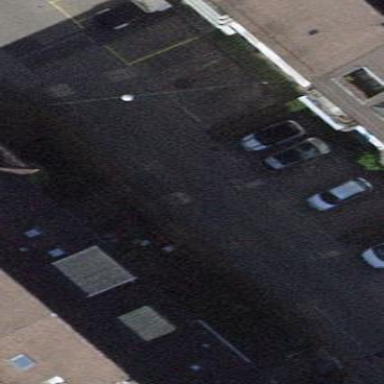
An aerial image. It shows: Street side parking area.